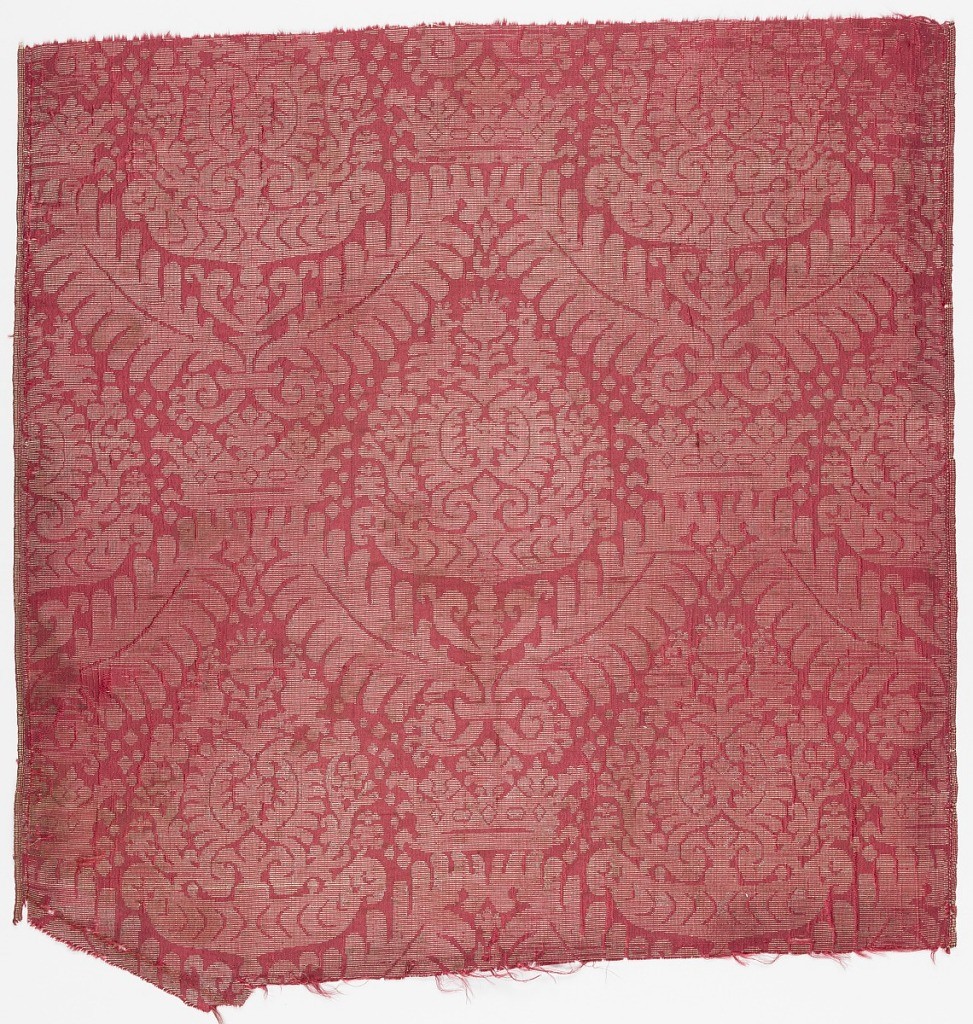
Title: Textile
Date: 17th century
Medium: silk, metal Technique: plain weave with continuous supplementary weft patterning
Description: Red ribbed silk ground with a large-scale symmetrical palmette surrounded by four serrated leaves connected by a crown. The pattern is formed by one horizontal rib having an extra white silk weft and the alternating rib having a narrow strip of flat silver.